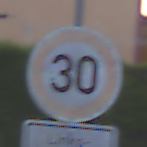
Verkehrszeichen: Geschwindigkeit30
Zusatzzeichen unten: HinweiseAufGefahrenDurchVerbaleAngabe9
Umgebung: Outdoor, Urban
Tageszeit: SunriseSunset
Wetter: Clear
Licht: Natural
Jahreszeit: NotSpecified
Kontrast: LowContrast